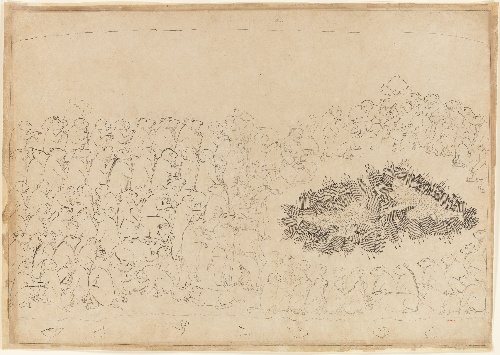
Artist: Manaku
Artist bio: Indian, active ca. 1725–60
Date: ca. 1725
Object type: Drawing
Classification: Paintings
Medium: Ink on paper
Culture: India, Punjab Hills, kingdom of Guler
Dimensions: Page: 23 1/2 x 33 in. (59.7 x 83.8 cm)
Image: 22 3/8 x 31 1/2 in. (56.8 x 80 cm)
Department: Asian Art
Credit line: Rogers Fund, 1919
Accession year: 1919
Repository: Metropolitan Museum of Art, New York, NY
Tags: Arrows|Monkeys|Bears